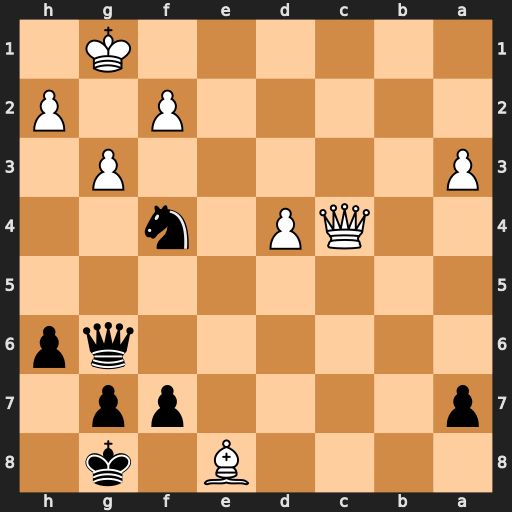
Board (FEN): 4B1k1/p4pp1/6qp/8/2QP1n2/P5P1/5P1P/6K1
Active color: b
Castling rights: -
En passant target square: -
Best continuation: Qb1+ Qf1 Ne2+ Kg2 Qe4+ f3 Qxe8